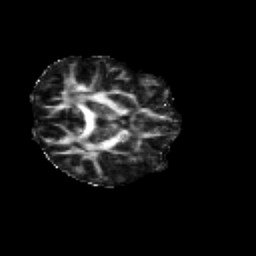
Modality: FA
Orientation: axial
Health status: healthy
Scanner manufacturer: siemens
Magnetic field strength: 3 T
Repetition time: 12 s
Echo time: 0.092 s